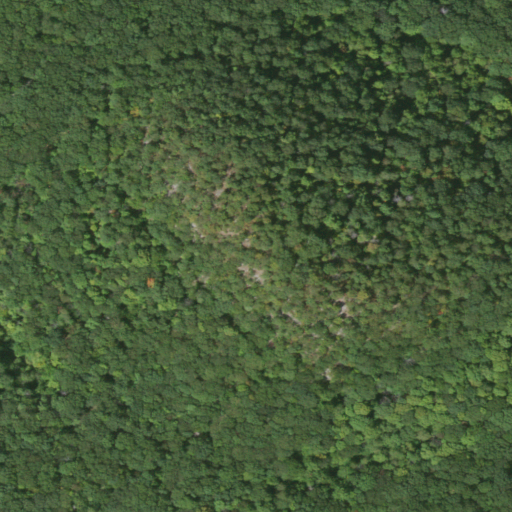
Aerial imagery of mountain in New York named Mount Misery containing deciduous forest and mixed forest